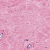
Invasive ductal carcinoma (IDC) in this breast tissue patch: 0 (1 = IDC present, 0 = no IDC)